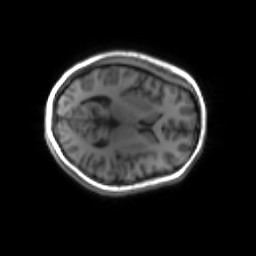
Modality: inplaneT1
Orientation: axial
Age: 19
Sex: female
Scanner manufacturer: siemens
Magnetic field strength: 3 T
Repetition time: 1.2 s
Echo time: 0.00251 s